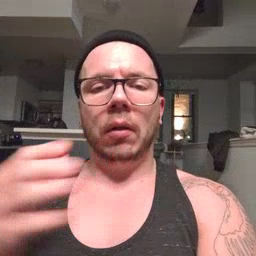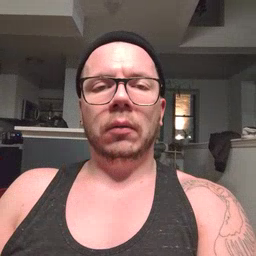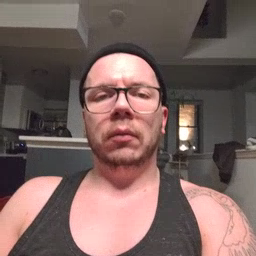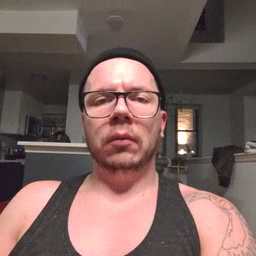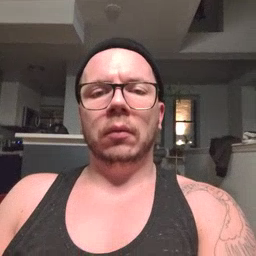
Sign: all